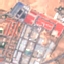
Land use / land cover class: Industrial